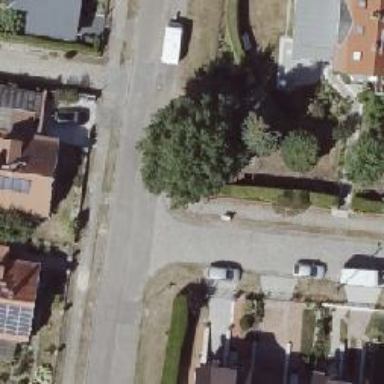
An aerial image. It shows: Residential road with asphalt surface.